Question: Supposed I have two random double array, which means that one 'x' coordinate might have multiple 'y' value.
'''
X = randi([-10 10],1,1000);
Y = randi([-10 10],1,1000);
'''
Then I give a line equation: 'y=ax+b'.
I want to find the nearest point to the nearest point to the line based on every 'x' point. And when I find this point, I will find it's neighborhood points within specific range. Please forgive my poor English, maybe following picture can help more.
Because I have a lot of data points, I hope there is an efficient way to deal with this problem.

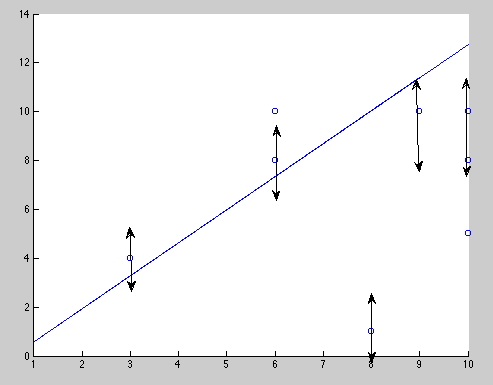
Answer: if your X's are discrete you can try something like:
'''
xrng = [-10 10];
yrng = [-10 10];
a = rand;
b = rand;
f = @(x) a*x + b;
X = randi(xrng,1,1000);
Y = randi(yrng,1,1000);
ezplot(f,xrng);
hold on;
plot(X,Y,'.');
xx = xrng(1):xrng(2);
nbrSz = 2;
nx = diff(xrng);
nearestIdx = zeros(nx,1);
nbrIdxs = cell(nx,1);
for ii = 1:nx
x = xx(ii);
y = f(x);
idx = find(X == x);
[~,idxidx] = min(abs(y - Y(idx)));
nearestIdx(ii) = idx(idxidx);
nbrIdxIdxs = abs(Y(nearestIdx(ii)) - Y(idx)) <= nbrSz;
nbrIdxs{ii} = idx(nbrIdxIdxs);
plot(X(nearestIdx(ii)),Y(nearestIdx(ii)),'og');
plot(X(nearestIdx(ii)) + [0 0],Y(nearestIdx(ii)) + [-nbrSz nbrSz],'g')
plot(X(nbrIdxs{ii}),Y(nbrIdxs{ii}),'sy')
end
'''